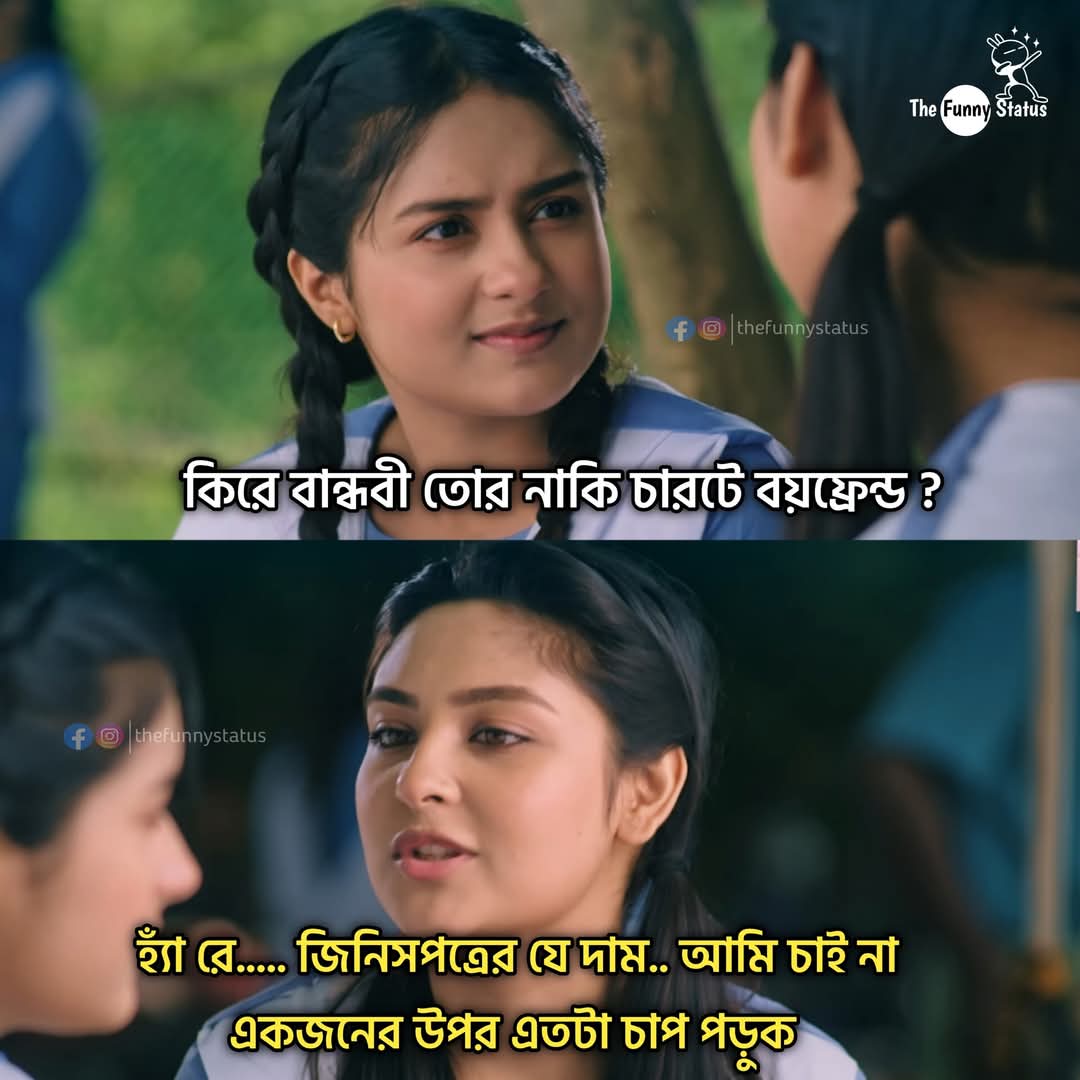
Text: কিরে বান্ধবী তোর নাকি চারটে বয়ফ্রেন্ড?
হ্যাঁ রে..... জিনিসপত্রের যে দাম.. আমি চাই না একজনের উপর এতটা চাপ পড়ুক
Label: Non Hate